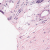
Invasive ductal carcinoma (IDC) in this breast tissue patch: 0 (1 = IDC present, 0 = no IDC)